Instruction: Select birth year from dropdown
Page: traveler
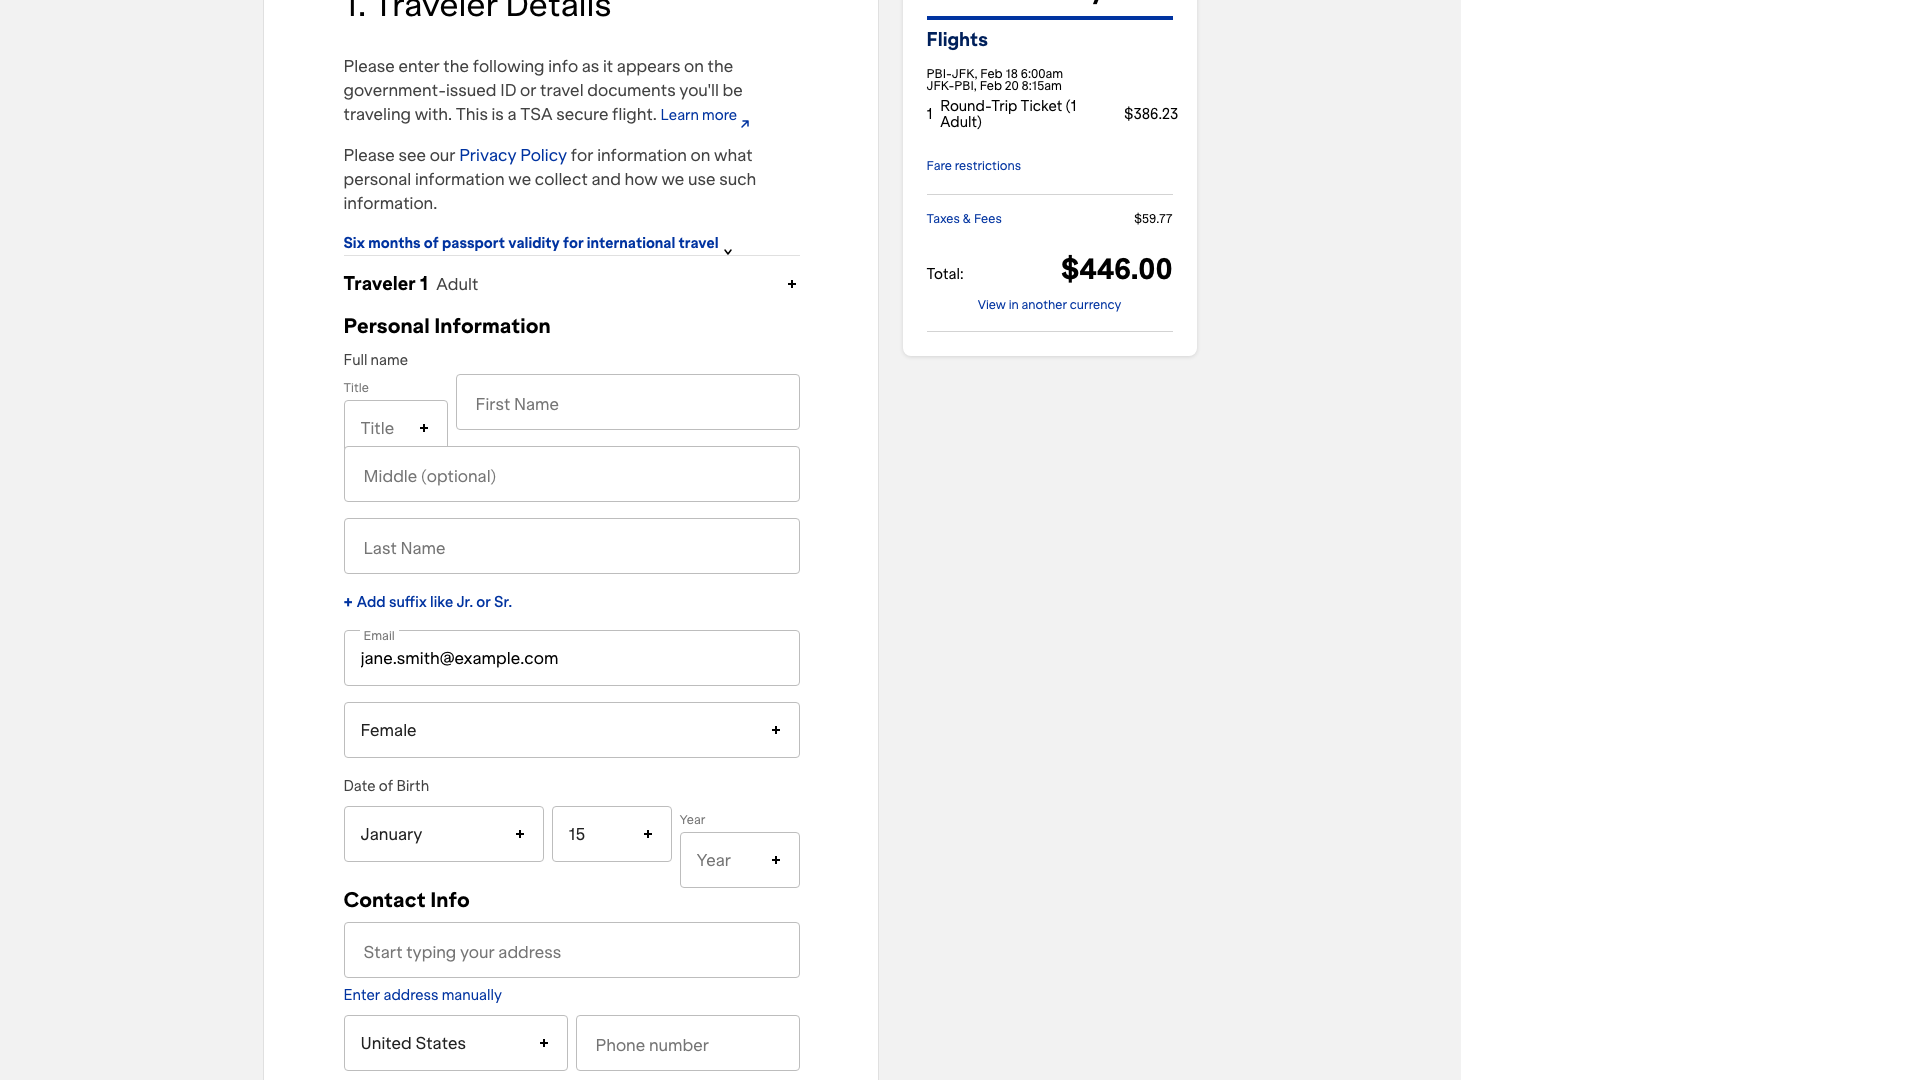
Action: click